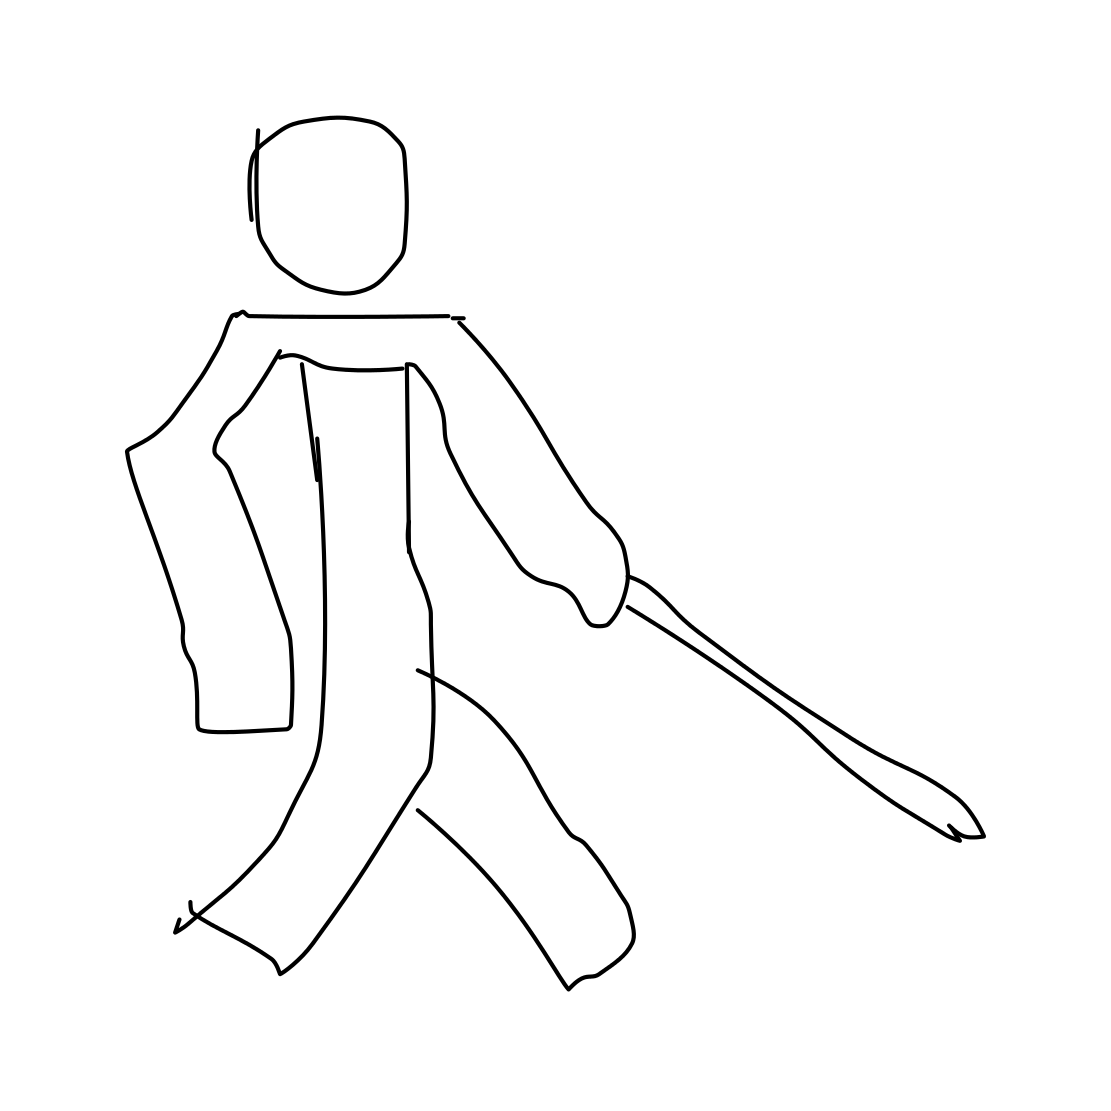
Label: person walking